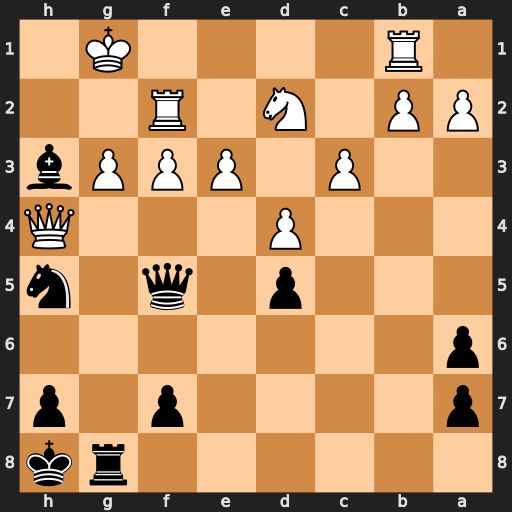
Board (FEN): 6rk/p4p1p/p7/3p1q1n/3P3Q/2P1PPPb/PP1N1R2/1R4K1
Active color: b
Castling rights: -
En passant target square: -
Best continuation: Rxg3+ Kh2 Qg6